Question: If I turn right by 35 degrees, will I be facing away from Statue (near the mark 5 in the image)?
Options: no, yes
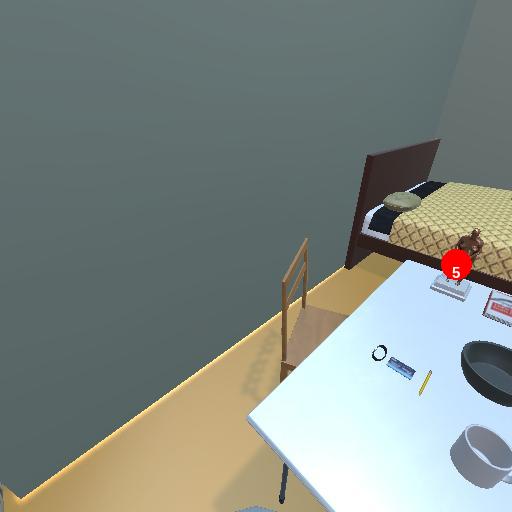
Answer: no